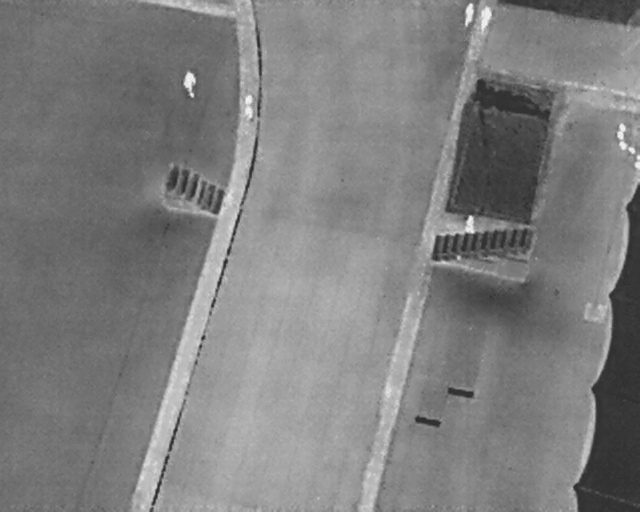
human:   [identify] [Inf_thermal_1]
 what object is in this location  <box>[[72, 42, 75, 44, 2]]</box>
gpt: <ref>1 medium person at the right</ref>

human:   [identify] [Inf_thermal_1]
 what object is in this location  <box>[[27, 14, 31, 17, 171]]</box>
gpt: <ref>1 large person at the top left</ref>